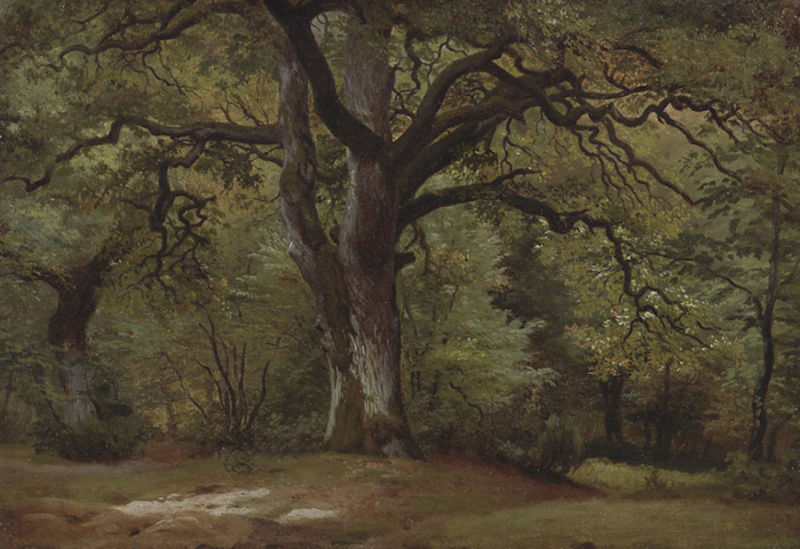
Titel: Eichenwald im Solling
Künstler: Johann Wilhelm Schirmer
Standort: Karlsruhe
Institution: Staatliche Kunsthalle Karlsruhe
Schlagwörter: baum, blätter, dunkel, gemälde, laub, schatten, weiß, bäume, gelb, grün, landschaft, sand, äste, abend, braun, bunt, hell, licht, nacht, schwarz, blüten, dach, gras, rasen, weg, wiese, beige, malerei, alt, barock, steine, öl, ast, baumstamm, birke, erde, natur, stamm, strauch, zweige, busch, büsche, sonne, sträucher, boden, dunkelheit, realismus, blatt, pflanzen, renaissance, rokoko, wald, erdde, helldunkel, stilleben, ruhig, sommer, ruhe, düster, naturalismus, schattierung, kahl, herbst, platz, stämme, realistisch, still, frühling, flechten, sonnenstrahl, alter, zweig, idyll, idyllisch, moos, lichtung, dynamik, laubbaum, nadelbaum, leben, unterholz, geäst, laubwald, dickicht, rinde, struktur, gehölz, laubbäume, nadelbäume, dicht, spätsommer, eiche, gedeckte farben, schattig, zwielicht, horizontal, knorrig, mittelpunkt, eibe, weich, kraut, blätterdach, astgabel, frisch, gabelung, mächtig, dämmrig, statisch, bläter, borke, verzweigt, ausladend, verästelt, schützend, verästelung, beschaulich, blütermoos, erde wald, alstloch, blätter blatt, jungholz, geäöst